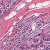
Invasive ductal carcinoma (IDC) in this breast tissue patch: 1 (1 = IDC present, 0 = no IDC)